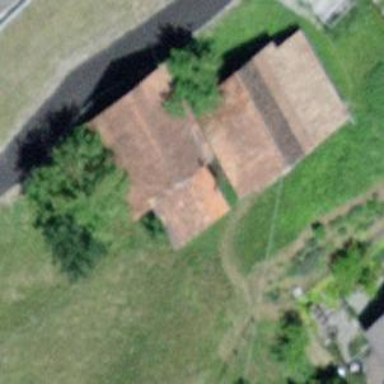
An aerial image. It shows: Barn.